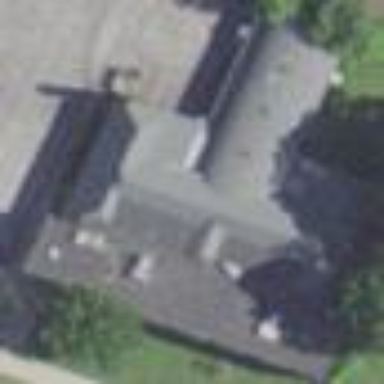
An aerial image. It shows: Building serving as place of worship.